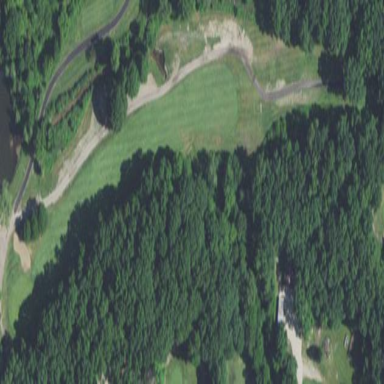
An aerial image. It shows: Area of rough grass used for golf.